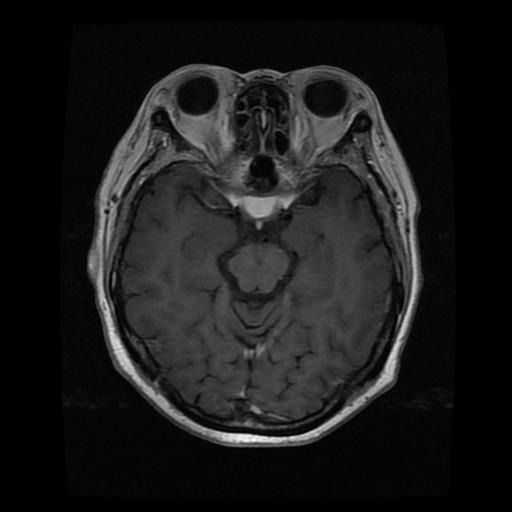
Label: pituitary